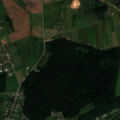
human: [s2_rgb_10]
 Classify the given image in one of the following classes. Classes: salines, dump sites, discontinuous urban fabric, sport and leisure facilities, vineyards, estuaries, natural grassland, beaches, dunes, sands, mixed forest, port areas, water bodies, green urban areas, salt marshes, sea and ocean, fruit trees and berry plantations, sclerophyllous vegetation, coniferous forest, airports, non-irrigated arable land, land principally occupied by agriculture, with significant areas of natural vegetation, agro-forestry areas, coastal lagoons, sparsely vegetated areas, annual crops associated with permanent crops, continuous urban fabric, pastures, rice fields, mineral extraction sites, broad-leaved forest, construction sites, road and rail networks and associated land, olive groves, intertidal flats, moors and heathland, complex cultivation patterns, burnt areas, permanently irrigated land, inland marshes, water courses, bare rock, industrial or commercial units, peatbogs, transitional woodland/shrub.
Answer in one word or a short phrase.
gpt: discontinuous urban fabric, non-irrigated arable land, complex cultivation patterns, land principally occupied by agriculture, with significant areas of natural vegetation, mixed forest, water courses